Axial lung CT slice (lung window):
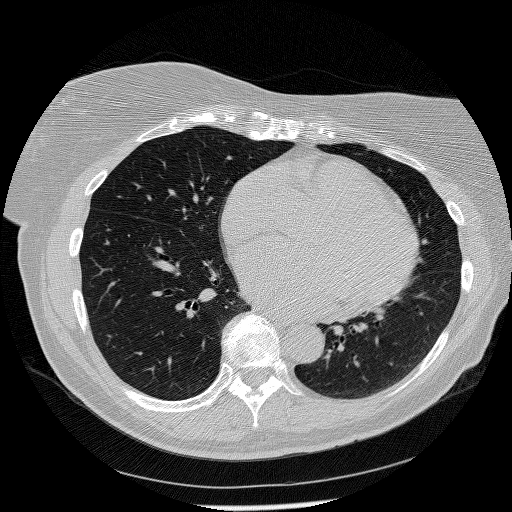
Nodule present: no